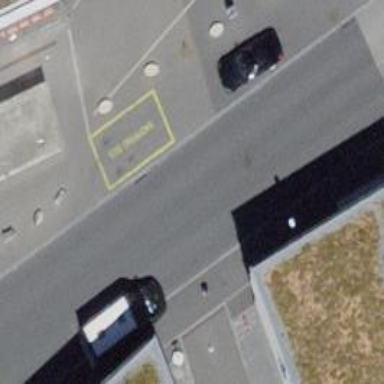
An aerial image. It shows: Asphalt road in living street with designated cycle lane.